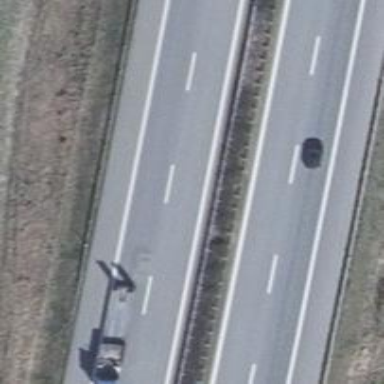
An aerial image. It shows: Motorway.